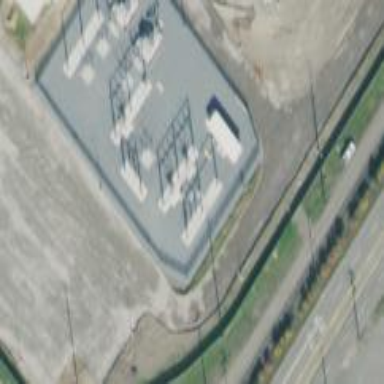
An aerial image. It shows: Distribution-level power substation.